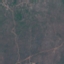
Land use / land cover: HerbaceousVegetation